Aerial crown-view tile of a tropical tree (Barro Colorado Island, Panama), acquired 20250414:
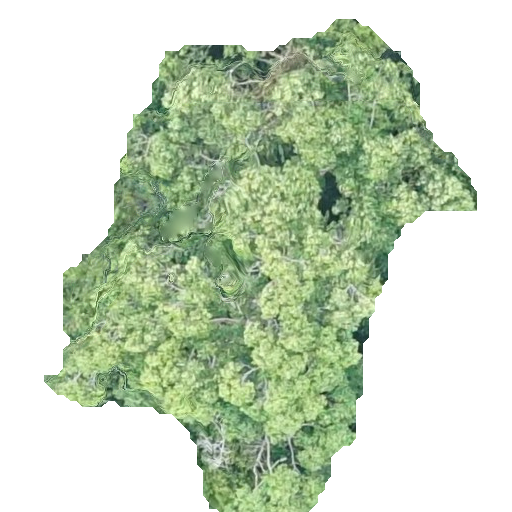
Species: Ocotea leptobotra
GBIF accepted scientific name: Ocotea leptobotra
Crown area: 184.923 m²